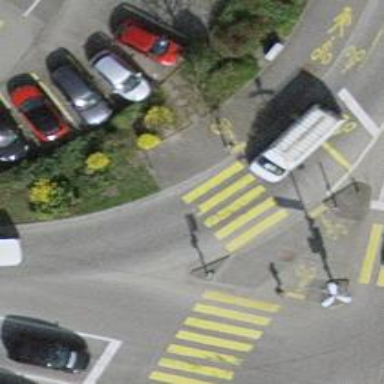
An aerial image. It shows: Kerb barrier.